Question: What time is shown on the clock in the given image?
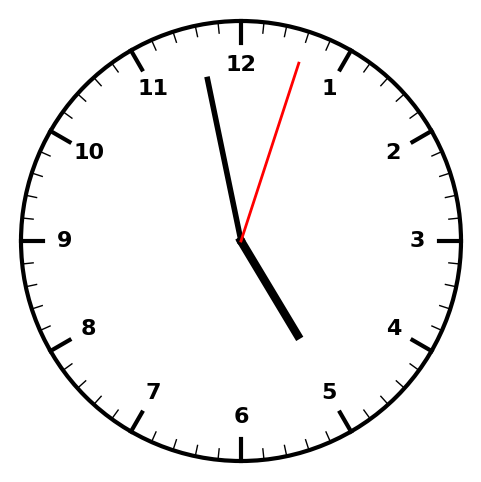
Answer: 04:58:03